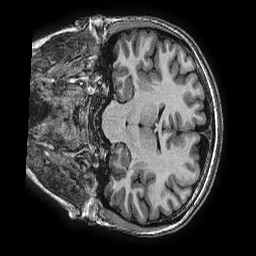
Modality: T1w
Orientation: coronal
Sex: female
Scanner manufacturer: ge
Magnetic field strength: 3 T
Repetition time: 0.0077 s
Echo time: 0.003436 s